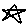
Label: star